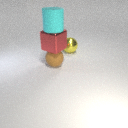
large cyan rubber cylinder above large brown rubber sphere